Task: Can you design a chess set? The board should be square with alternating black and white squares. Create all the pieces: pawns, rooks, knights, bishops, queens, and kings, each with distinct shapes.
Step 1735:
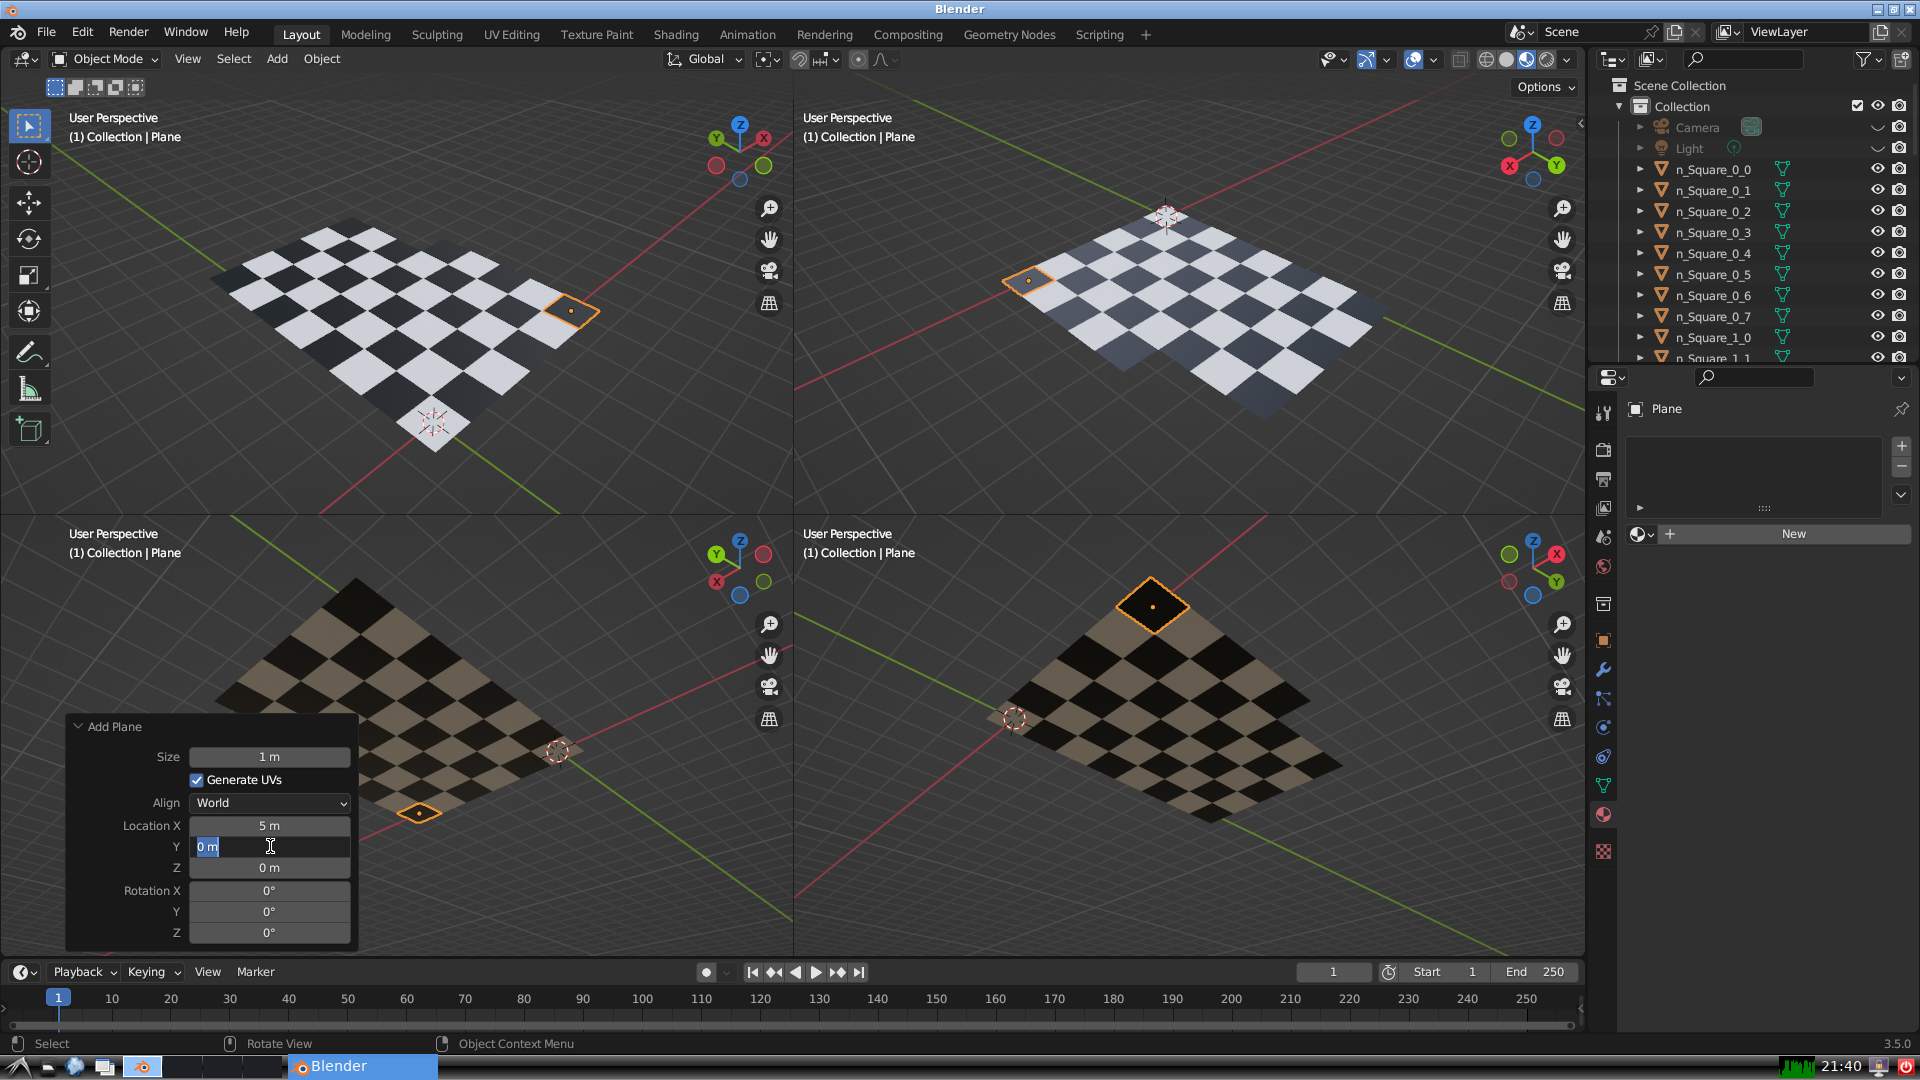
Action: input_text: 5.0